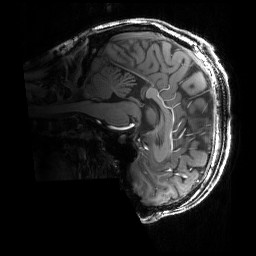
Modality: T1w
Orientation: sagittal
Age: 23
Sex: male
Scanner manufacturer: siemens
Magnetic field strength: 6.98 T
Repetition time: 3 s
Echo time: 0.00388 s